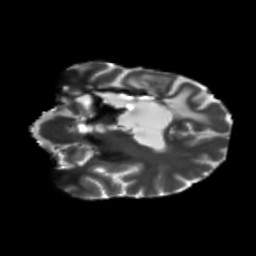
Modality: T2w
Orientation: coronal
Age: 31
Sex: female
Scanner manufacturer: siemens
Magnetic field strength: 3 T
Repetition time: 5.47 s
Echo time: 0.0854 s